Question: i have customer table have columns with
'''
customer id
customer name
'''
I have another table called address
addressid
addresstext
now i want to display the customer name and addresstext like this
'''
customers
-----------
customer name 1
customer name 2
customer name 3
addresses
-----------
addresstext 1
addresstext 2
addresstext 3
'''
like this in list view only single column above figure
would any one pls help on this..
I am using c# in winforms applications
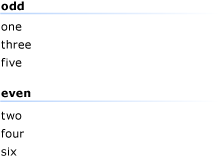
Answer: Many Thanks For all your support and i have solved my problem ........like this
'''
lstviewcategories.View = View.Details;
lstviewcategories.Columns.Add(new ColumnHeader() { Width = lstviewcategories.Width - 20 });
lstviewcategories.HeaderStyle = ColumnHeaderStyle.None;
lstviewcategories.Sorting = SortOrder.Ascending;
lstviewcategories.Dock = DockStyle.None;
ListViewGroup categorygroup = new ListViewGroup("Category Types",HorizontalAlignment.Center);
lstviewcategories.Groups.Add(categorygroup);
var categorytypes = (from categories in abc.categories
select categories.category_Name).ToList();
lstviewcategories.Items.Add(new ListViewItem() { Text = "ALL", Group = categorygroup });
foreach (string item in categorytypes)
{
lstviewcategories.Items.Add(new ListViewItem() { Text = item.ToString(), Group = categorygroup });
}
ListViewGroup pricerangegroup = new ListViewGroup("Price Ranges", HorizontalAlignment.Center);
lstviewcategories.Groups.Add(pricerangegroup);
lstviewcategories.Items.Add(new ListViewItem() { Text = "ALL", Group = pricerangegroup });
lstviewcategories.Items.Add(new ListViewItem() { Text = "0-500", Group = pricerangegroup });
lstviewcategories.Items.Add(new ListViewItem() { Text = "<PHONE>", Group = pricerangegroup });
lstviewcategories.Items.Add(new ListViewItem() { Text = "1000+", Group = pricerangegroup });
'''